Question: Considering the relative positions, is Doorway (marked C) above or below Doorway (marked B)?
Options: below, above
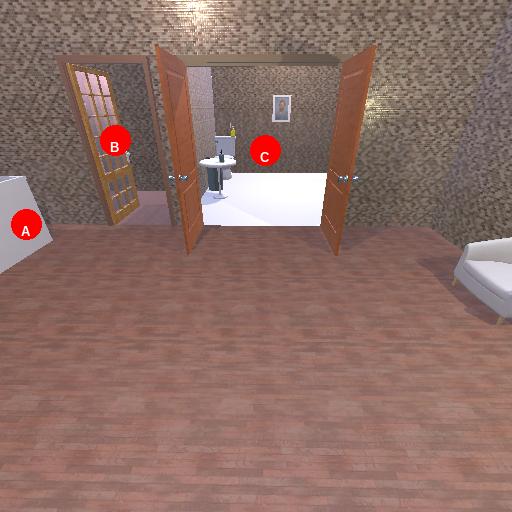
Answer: below